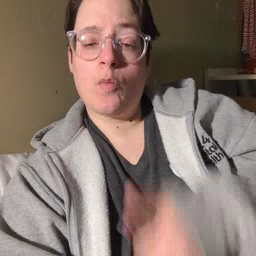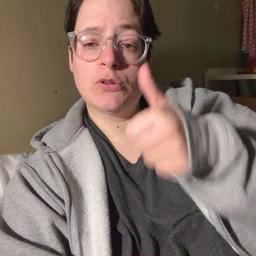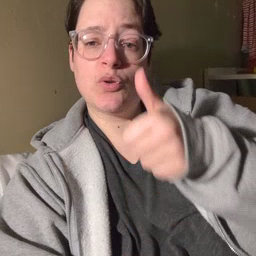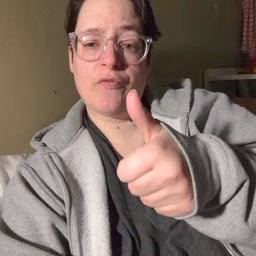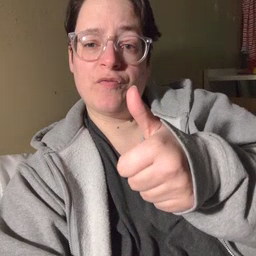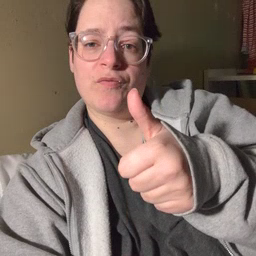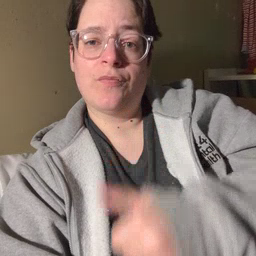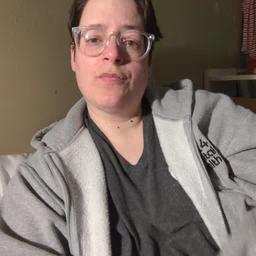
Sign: yourself